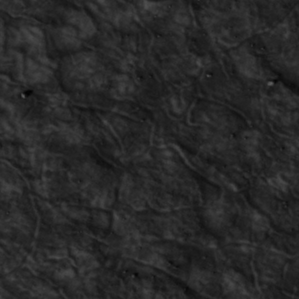
Label: non_frost